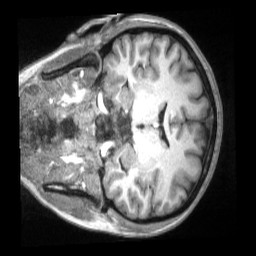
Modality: T1w
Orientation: coronal
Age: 18
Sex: female